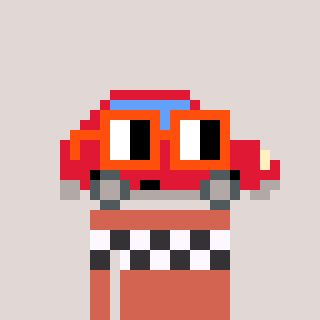
a pixel art character with square orange glasses, a car-shaped head and a peachy-colored body on a warm background